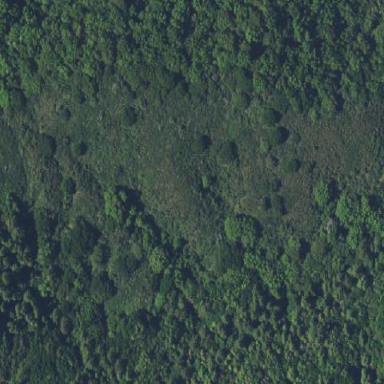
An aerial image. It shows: Patch of scrub vegetation.